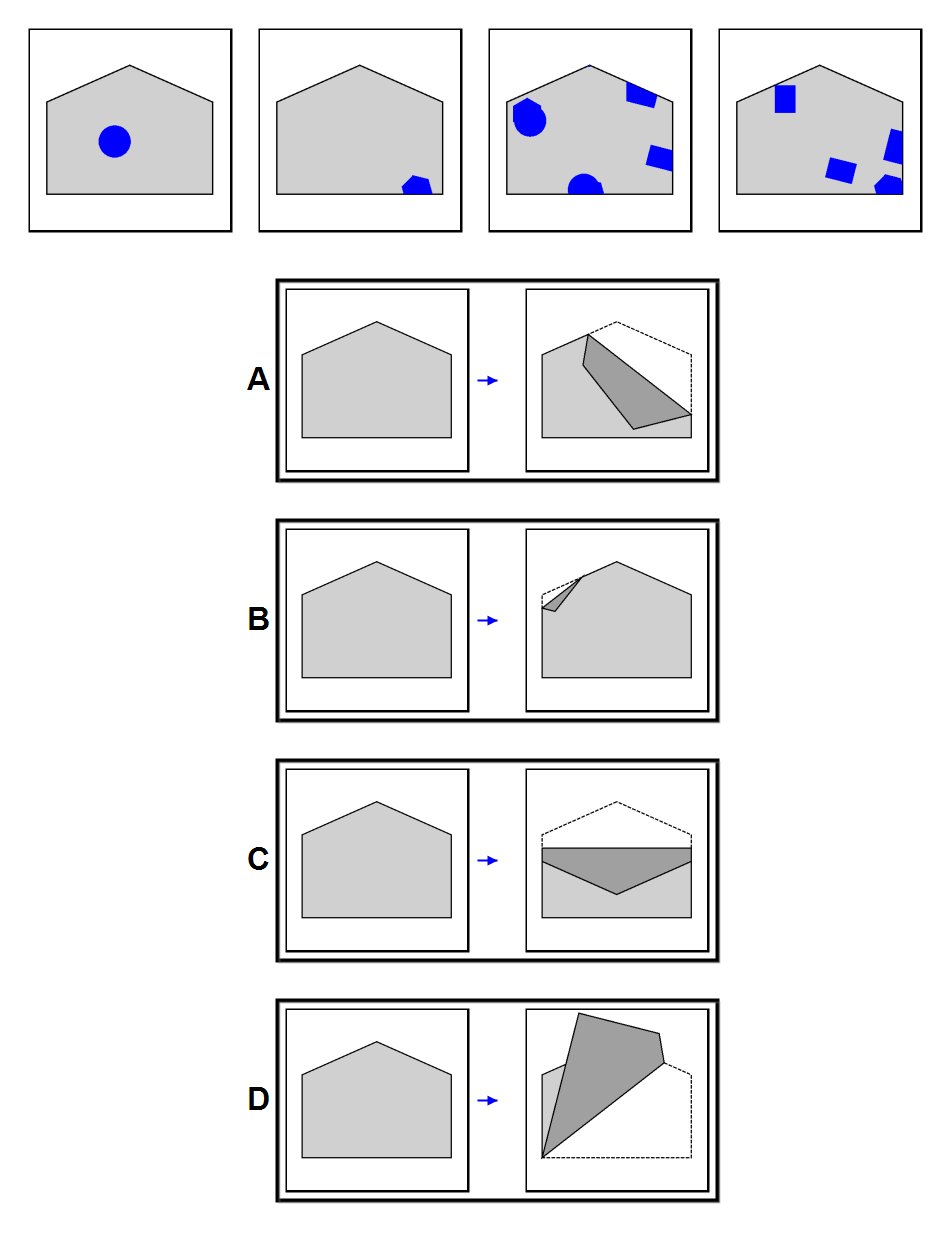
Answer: D